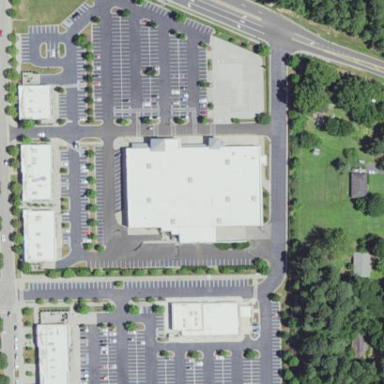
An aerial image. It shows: Retail building with flat roof.